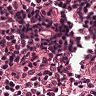
Metastatic tissue present: no